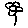
Label: flower